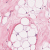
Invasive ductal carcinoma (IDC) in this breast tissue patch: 0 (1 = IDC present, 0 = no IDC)